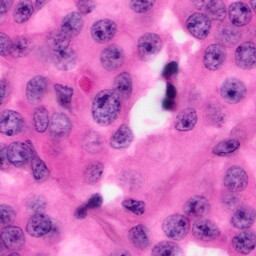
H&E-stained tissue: Pancreatic